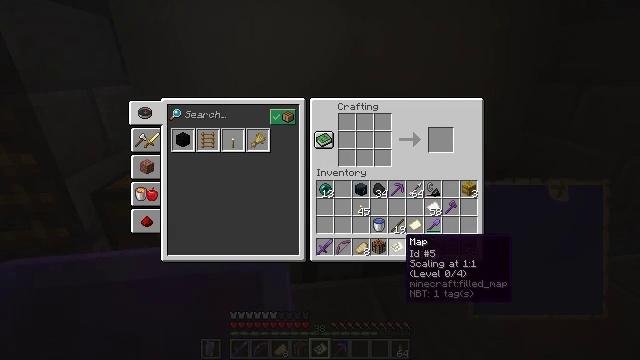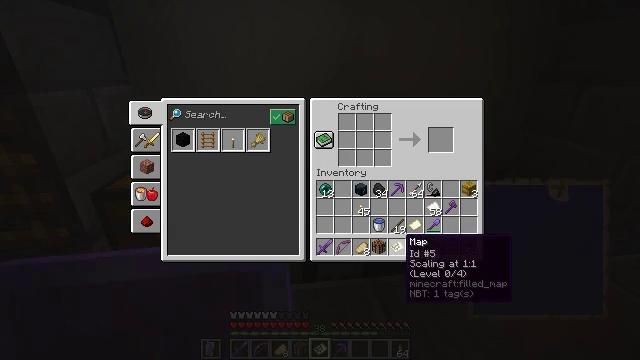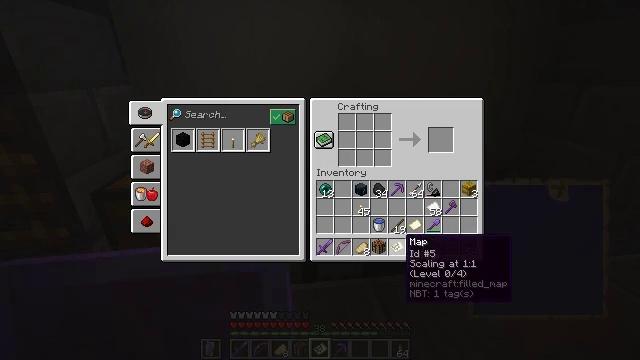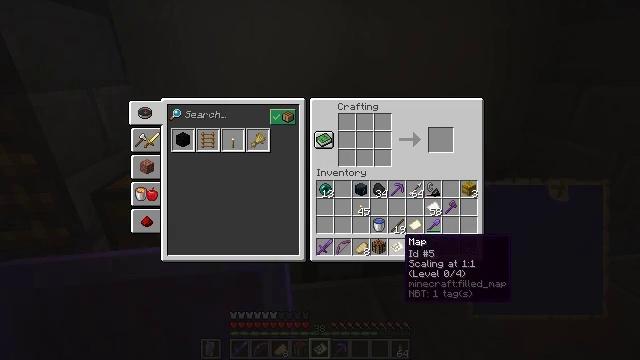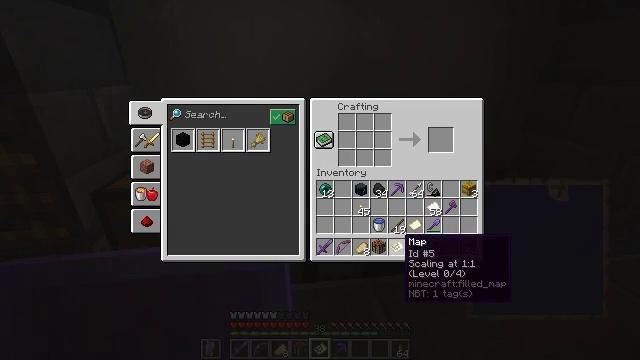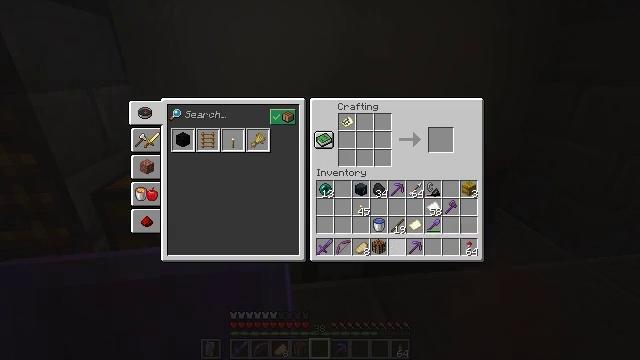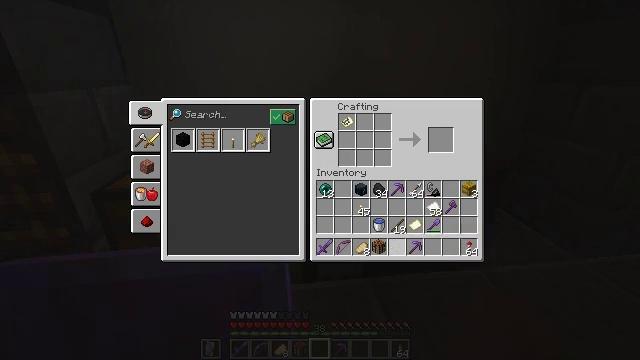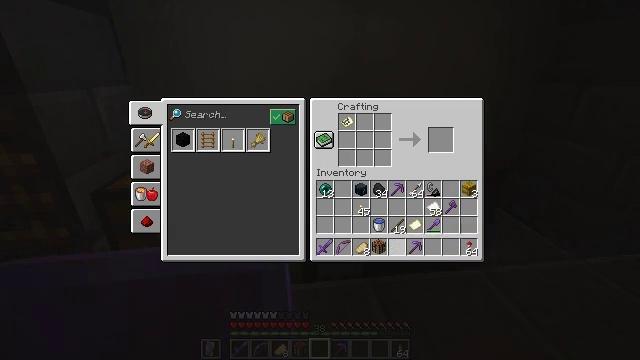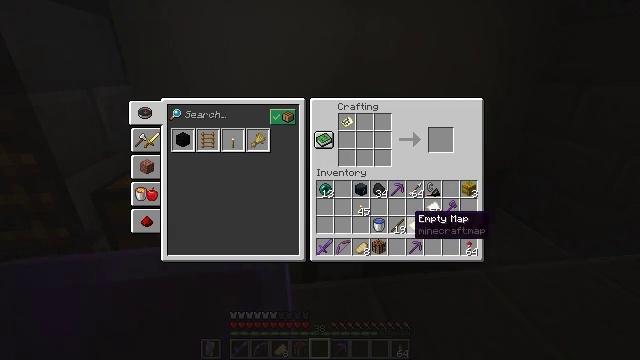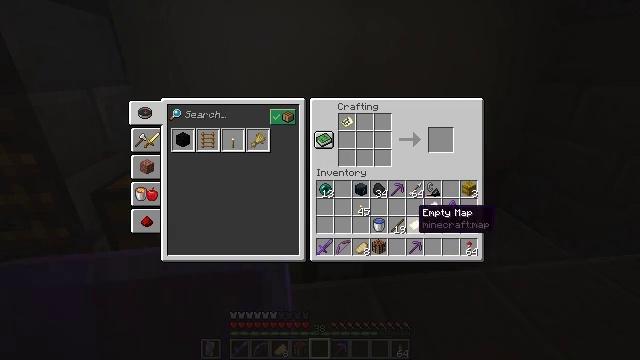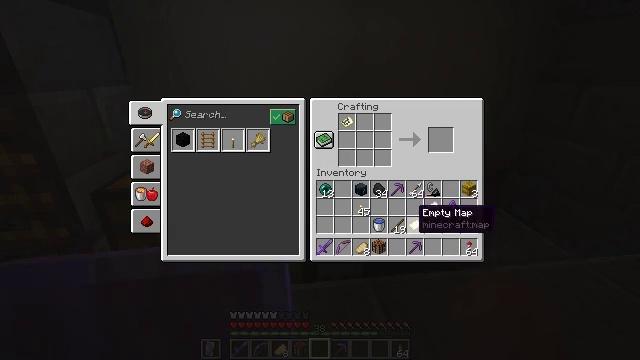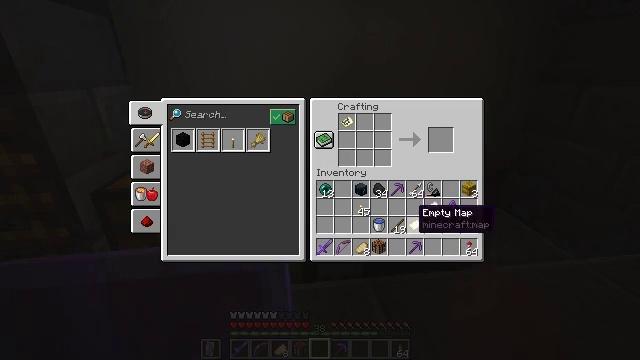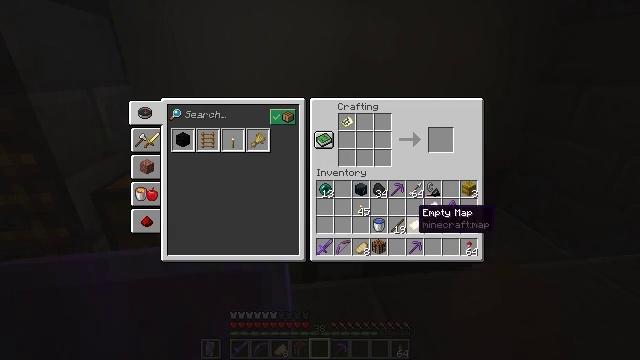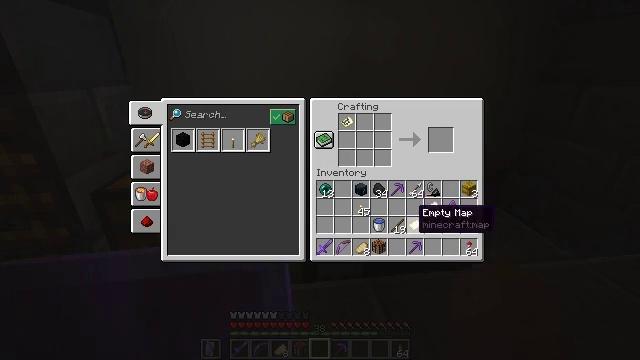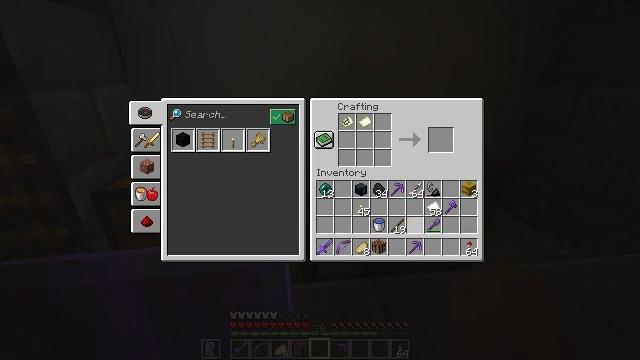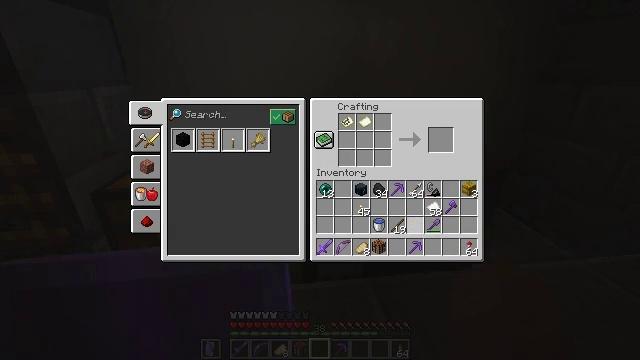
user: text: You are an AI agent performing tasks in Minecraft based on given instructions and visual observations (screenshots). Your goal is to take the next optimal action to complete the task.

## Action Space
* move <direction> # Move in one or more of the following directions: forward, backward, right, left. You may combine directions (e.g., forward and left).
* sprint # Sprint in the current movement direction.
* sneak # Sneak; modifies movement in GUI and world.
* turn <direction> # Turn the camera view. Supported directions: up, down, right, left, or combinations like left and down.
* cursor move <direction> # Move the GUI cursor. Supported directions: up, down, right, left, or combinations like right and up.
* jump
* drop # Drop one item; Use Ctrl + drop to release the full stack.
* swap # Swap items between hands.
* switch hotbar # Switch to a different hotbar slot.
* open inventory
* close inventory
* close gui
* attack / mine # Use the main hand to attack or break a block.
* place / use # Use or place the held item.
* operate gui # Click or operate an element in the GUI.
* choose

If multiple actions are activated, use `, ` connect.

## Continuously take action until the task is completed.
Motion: motion action
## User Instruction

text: Craft a filled map.
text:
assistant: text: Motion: sneak
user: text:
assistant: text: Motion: sneak
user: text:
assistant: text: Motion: sneak
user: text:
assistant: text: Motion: sneak
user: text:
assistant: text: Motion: sneak, attack / mine
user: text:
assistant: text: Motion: sneak, attack / mine
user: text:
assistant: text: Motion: sneak, attack / mine
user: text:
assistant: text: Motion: sneak, turn right and up
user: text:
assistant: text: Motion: sneak
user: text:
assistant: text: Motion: sneak
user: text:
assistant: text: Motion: sneak
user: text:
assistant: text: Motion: sneak
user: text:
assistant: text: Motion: sneak
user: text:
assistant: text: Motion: sneak, attack / mine
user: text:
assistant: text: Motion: sneak, attack / mine
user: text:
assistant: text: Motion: sneak, attack / mine
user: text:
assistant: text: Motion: sneak
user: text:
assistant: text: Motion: sneak
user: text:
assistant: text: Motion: sneak, turn up
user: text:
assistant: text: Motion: sneak
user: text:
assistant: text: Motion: sneak, turn right and up
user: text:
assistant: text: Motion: turn up
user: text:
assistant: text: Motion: no_op
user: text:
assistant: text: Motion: turn up
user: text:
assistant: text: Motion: turn up
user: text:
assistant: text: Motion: no_op
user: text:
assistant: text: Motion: no_op
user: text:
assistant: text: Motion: turn up
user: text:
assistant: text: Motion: no_op
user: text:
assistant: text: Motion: no_op